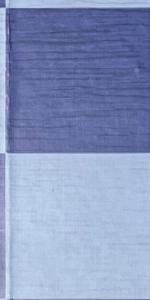
Label: Empty